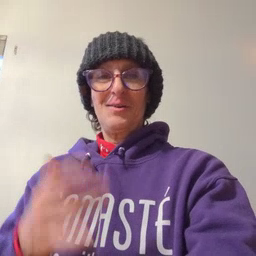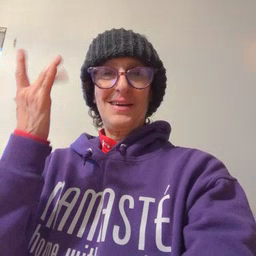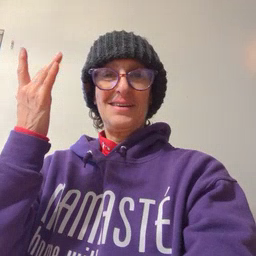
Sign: why